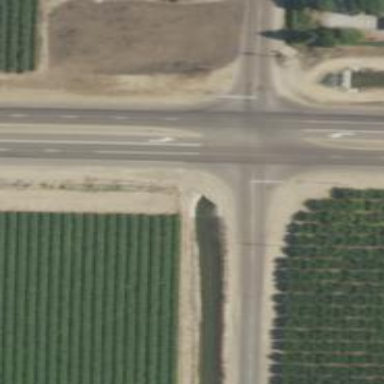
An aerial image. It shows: Unclassified road with asphalt surface.